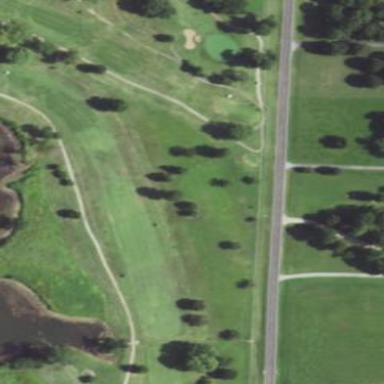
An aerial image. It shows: Grassy area designated as golf fairway.